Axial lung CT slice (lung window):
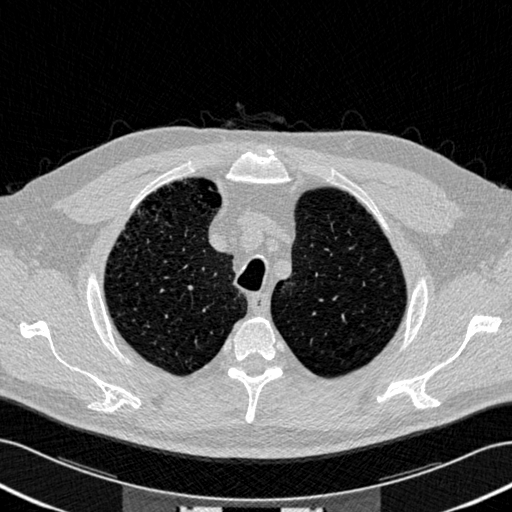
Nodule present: no